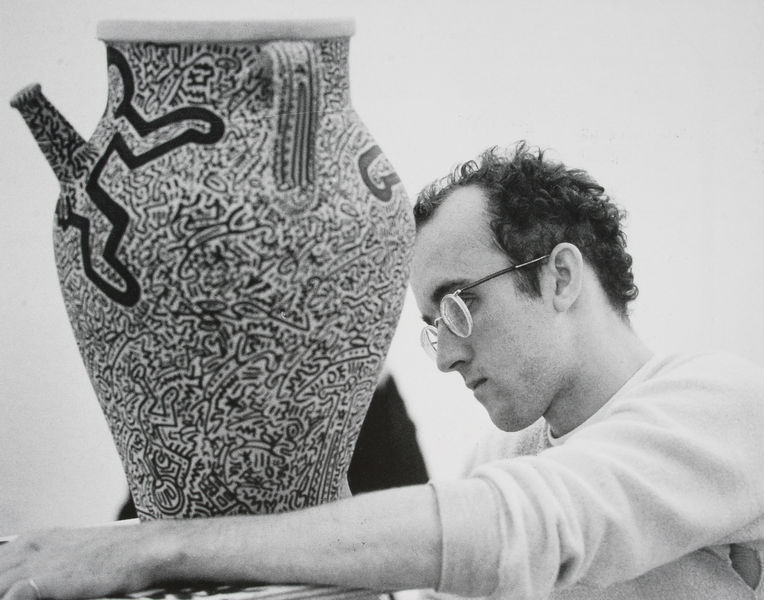
Titel: Keith Haring
Institution: (Seriendruck)
Schlagwörter: mann, weiß, frisur, grau, haar, ohr, profil, schwarz, muster, ornament, arm, mensch, portrait, porträt, figur, lippen, amphore, henkel, keramik, krug, vase, modern, brauen, ornamente, verzierung, ring, umriss, foto, fotografie, photographie, griff, penis, künstler, scharz, schwarzweiß, brille, kunst, geheimratsecken, photo, männchen, pullover, pulli, henke, garffitti, keramiker, haring, keath hearing, sweatshirt